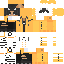
A female human skin with medium skin, wearing brown long hair dressed in a yellow hoodie and black pants, featuring a closed mouth.